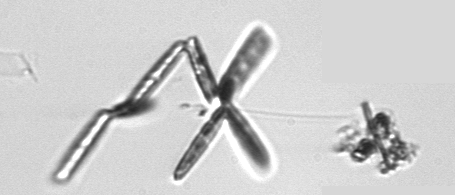
Label: Thalassionema